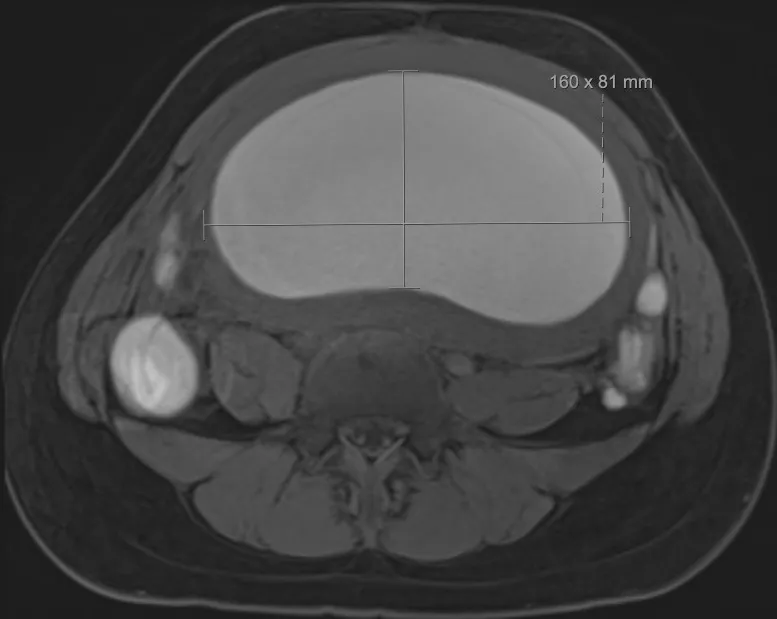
T1 Weighted Axial MRI Image.
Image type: radiology (mri)